Aerial crown-view tile of a tropical tree (Barro Colorado Island, Panama), acquired 20250818:
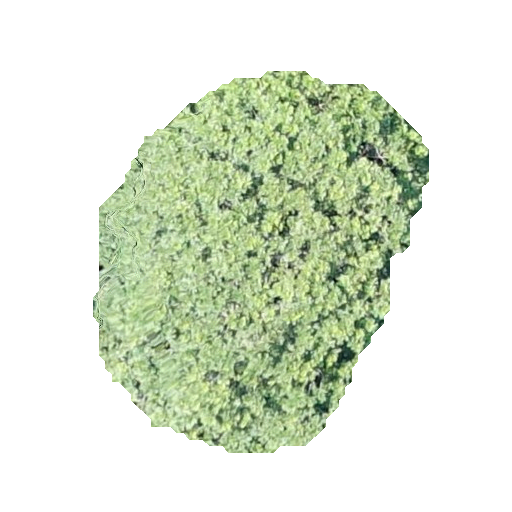
Species: Simarouba amara
GBIF accepted scientific name: Simarouba amara
Crown area: 134.162 m²